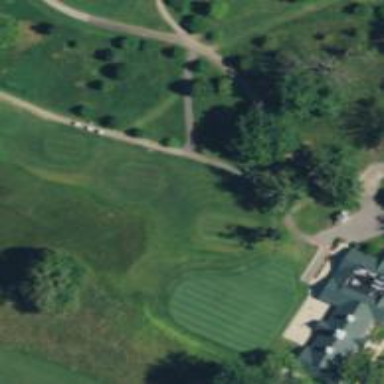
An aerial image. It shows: Grassy area designated as golf tee.